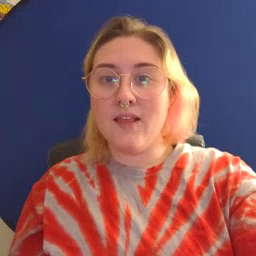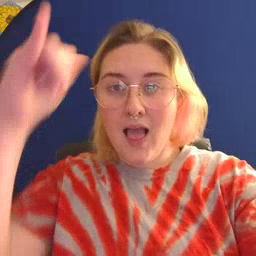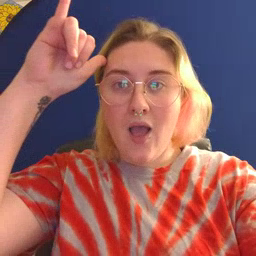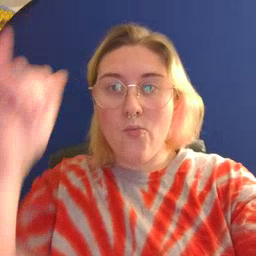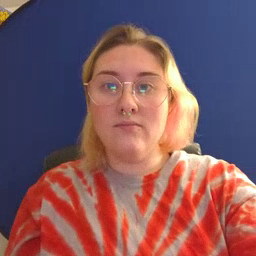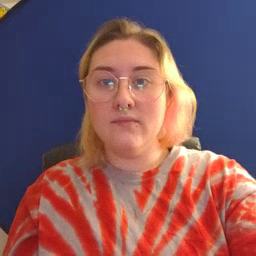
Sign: cow